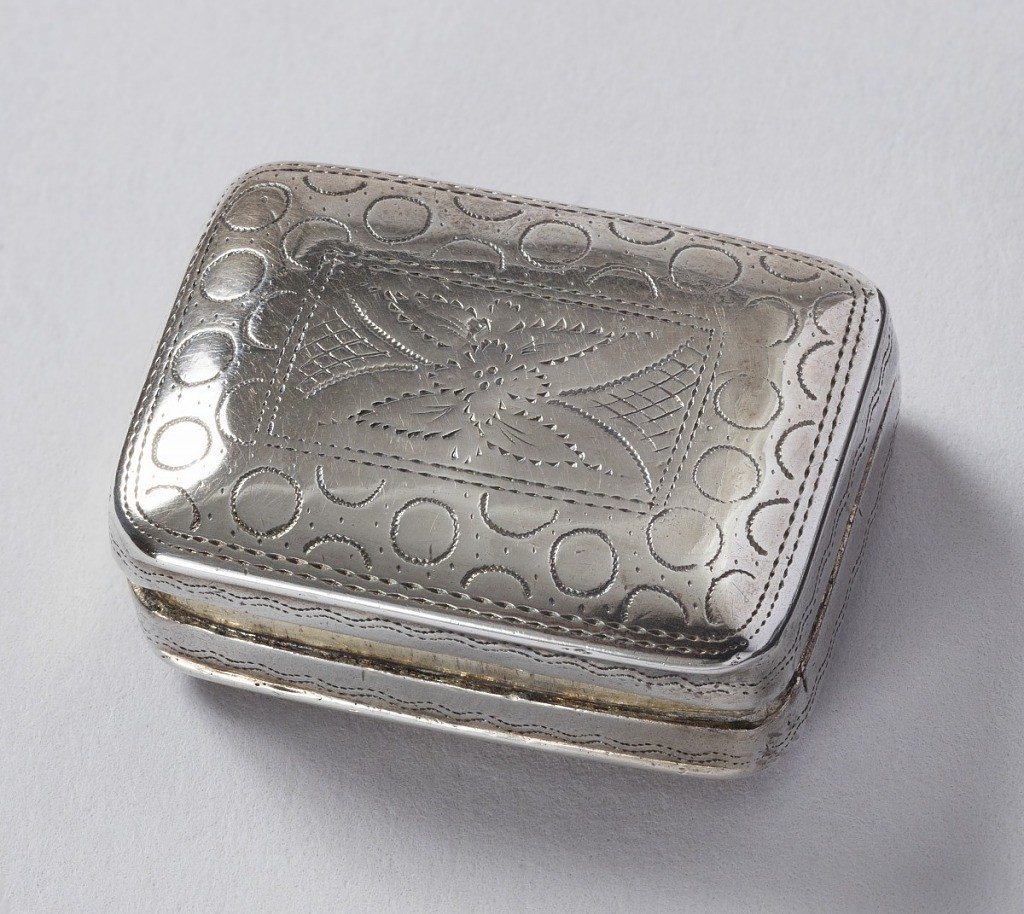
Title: Vinaigrette
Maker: John Shaw
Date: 1815–16
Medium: Silver, gilding
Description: Rectangular box engraved on hinged top with center leaf motif, surrounded by circles. Inside, hinged and pierced cover for sponge. Inside gilded. Marks: king's head, IS, lion passant.